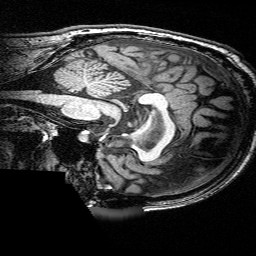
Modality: T1w
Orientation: sagittal
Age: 53
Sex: male
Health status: ill
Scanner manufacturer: siemens
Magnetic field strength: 3 T
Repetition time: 0.0025 s
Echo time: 0.00336 s